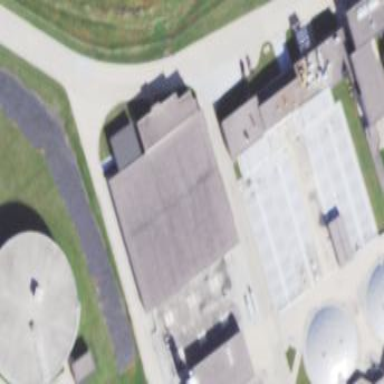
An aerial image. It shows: Building designated as sewage treatment facility.